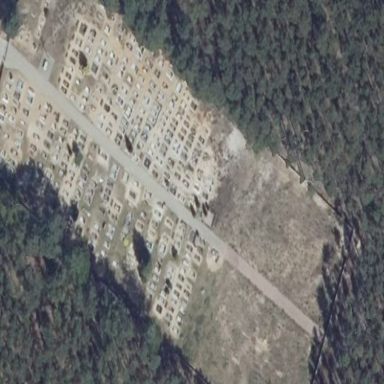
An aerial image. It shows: Cemetery.